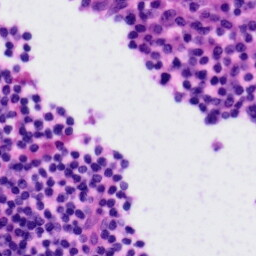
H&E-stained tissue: Tonsil